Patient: sex M, age 53
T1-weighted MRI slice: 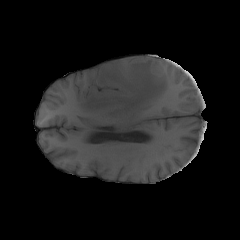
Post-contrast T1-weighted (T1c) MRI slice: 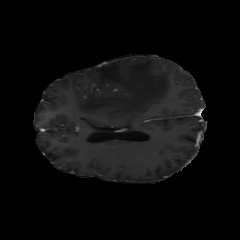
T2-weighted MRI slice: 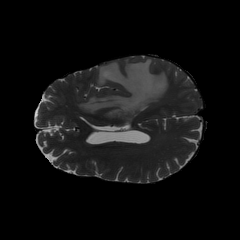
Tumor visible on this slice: yes
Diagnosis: Glioblastoma, IDH-wildtype
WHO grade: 4